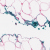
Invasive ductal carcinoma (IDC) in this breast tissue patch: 0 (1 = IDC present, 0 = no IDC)